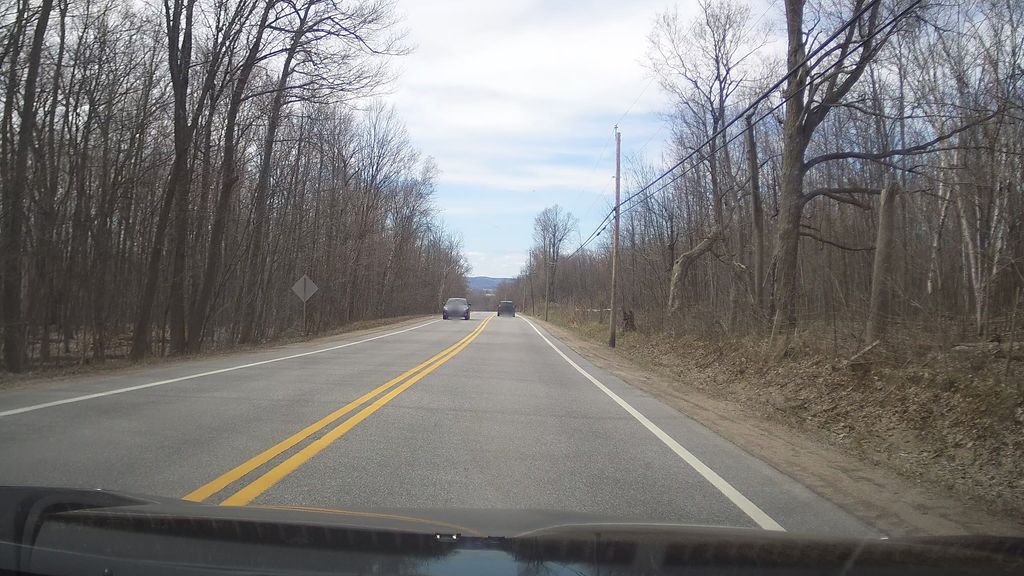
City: ottawa-gatineau